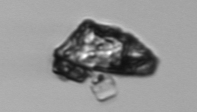
Label: Delphineis